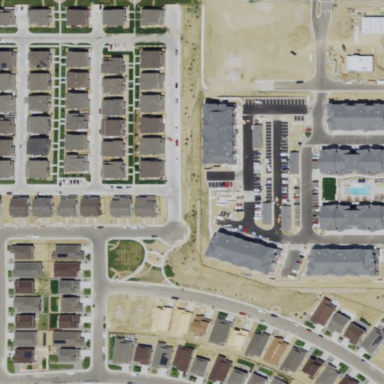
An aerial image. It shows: Residential area composed of single-family homes.